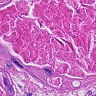
Metastatic tissue present: yes